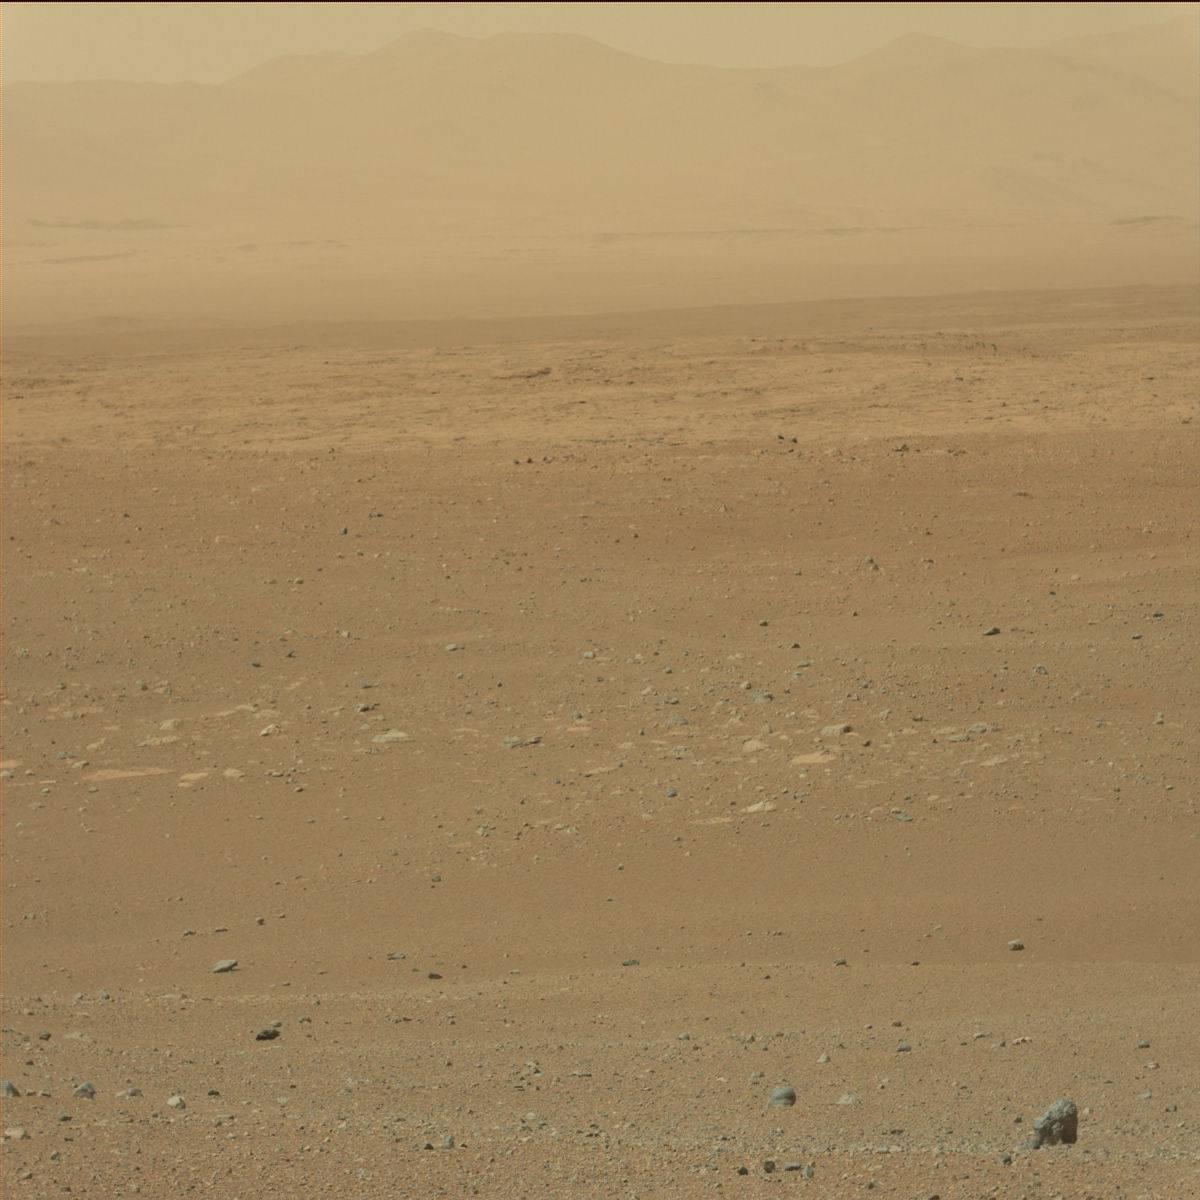
Terrain classes present: Bedrock, Ridge, Rock, Sand / Soil, Sky